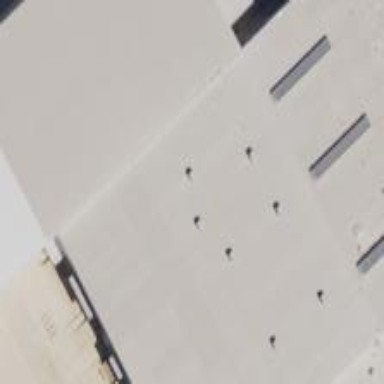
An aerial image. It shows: Industrial building.